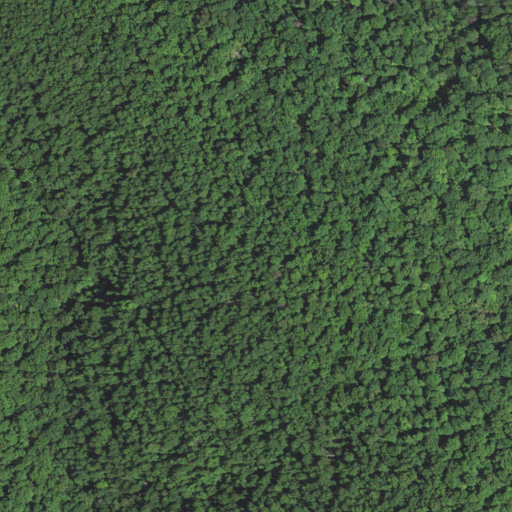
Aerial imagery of ridge(s) in Arkansas named Wolf Wallow Ridge containing deciduous forest, mixed forest, and evergreen forest